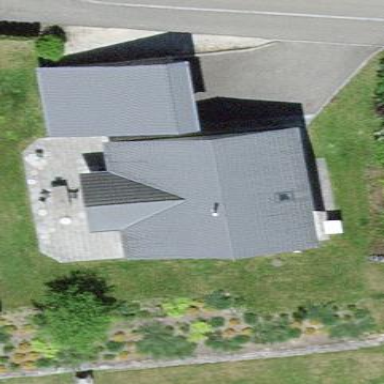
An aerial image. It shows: Simple and straightforward house.